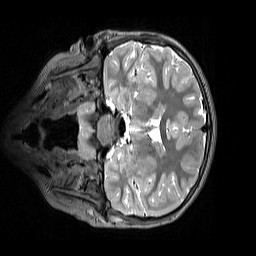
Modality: T2w
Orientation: coronal
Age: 9
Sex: female
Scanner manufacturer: siemens
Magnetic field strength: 3 T
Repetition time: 3.2 s
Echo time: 0.408 s